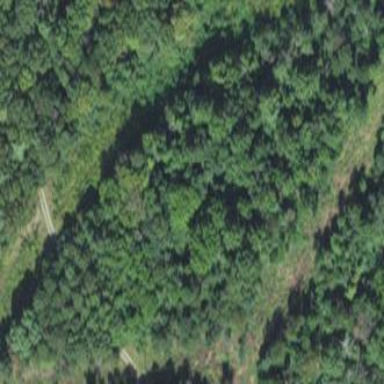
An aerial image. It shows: Serene woodland landscape.